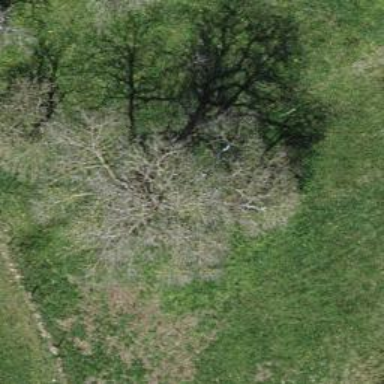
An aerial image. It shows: Beautiful tree in nature.